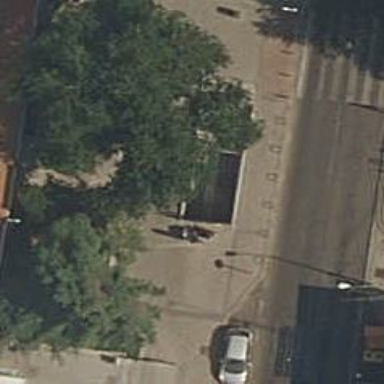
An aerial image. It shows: Subway entrance.